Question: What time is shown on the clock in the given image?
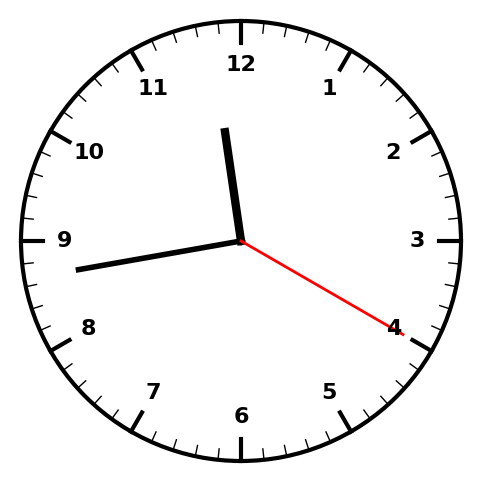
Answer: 11:43:20